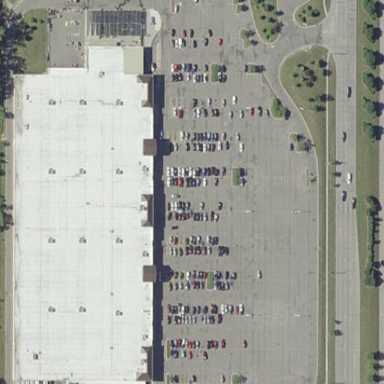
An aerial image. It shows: Retail area.